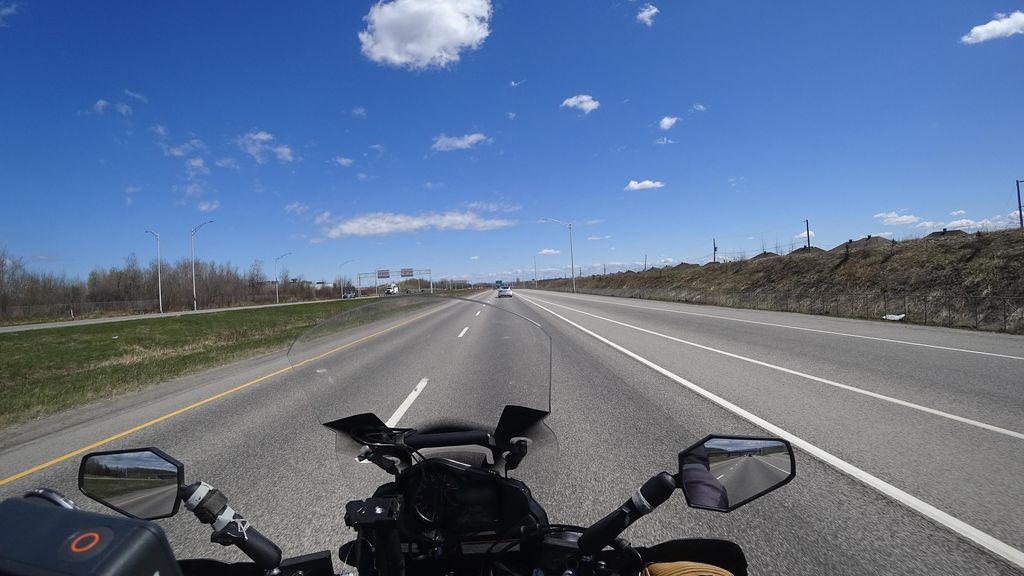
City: quebec_city